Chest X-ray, AP view. Patient: 58 years old, sex M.
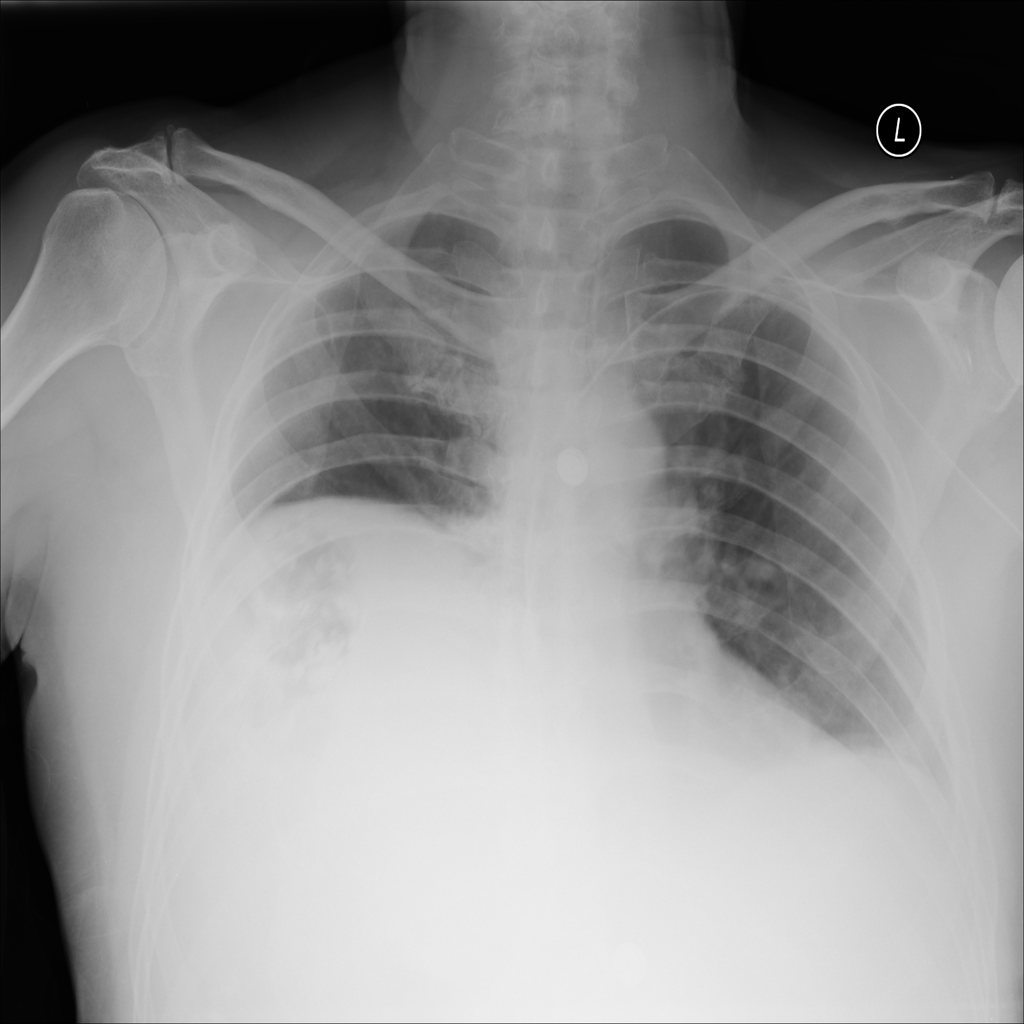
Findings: No Finding